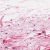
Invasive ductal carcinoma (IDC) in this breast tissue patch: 0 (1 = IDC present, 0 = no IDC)